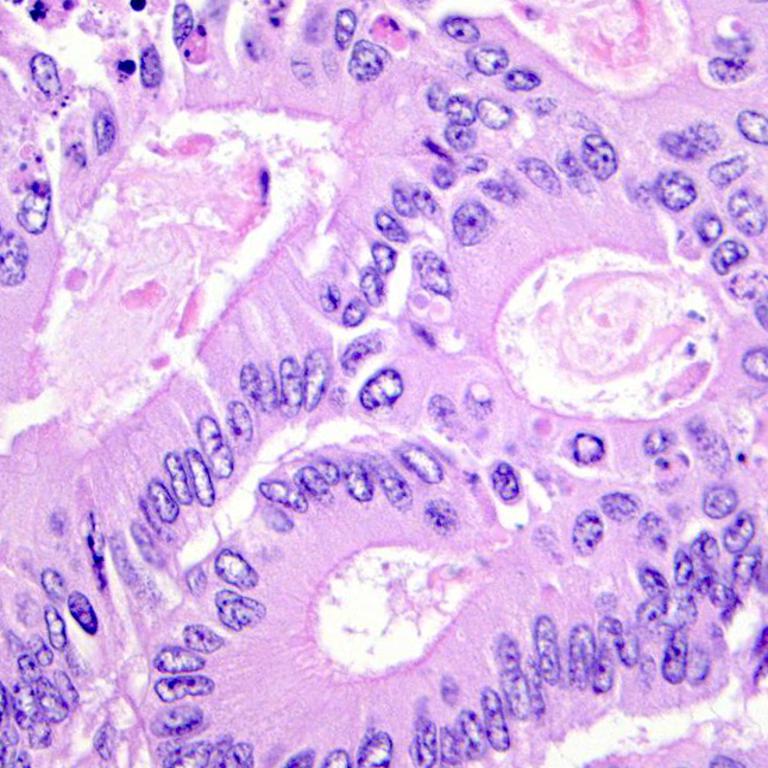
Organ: colon
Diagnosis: adenocarcinomas